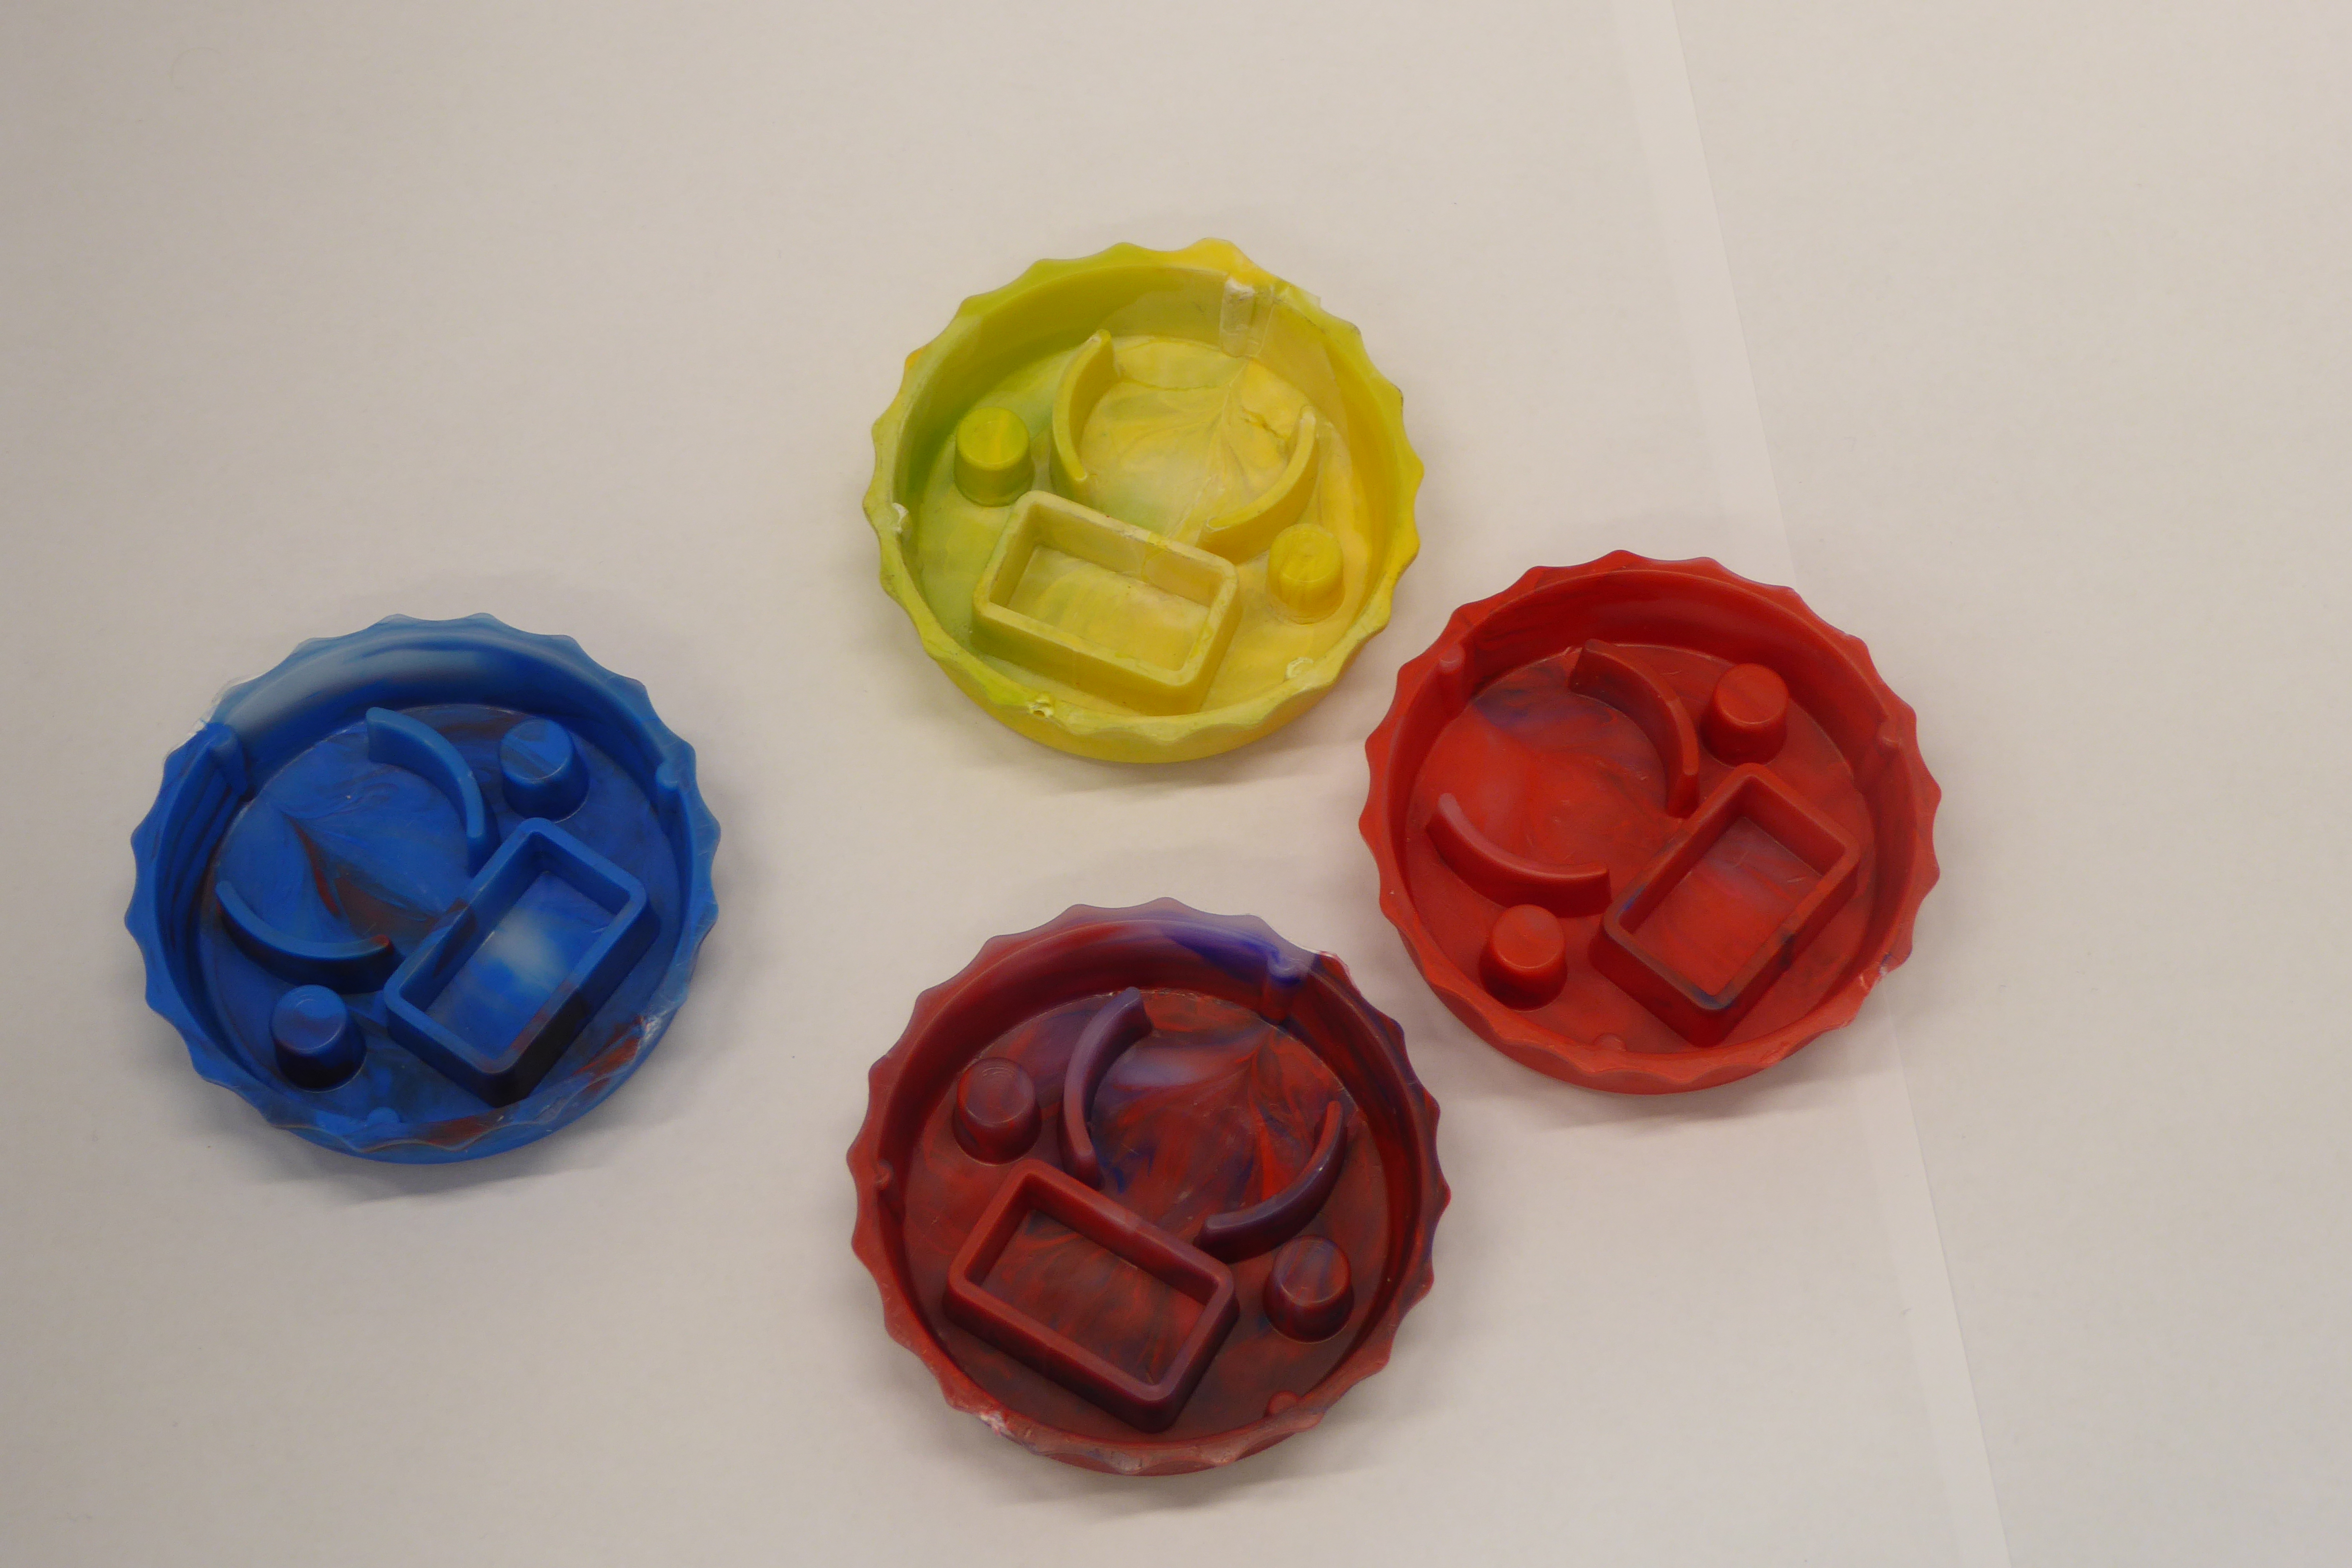
Label: Bottle Opener - Cover